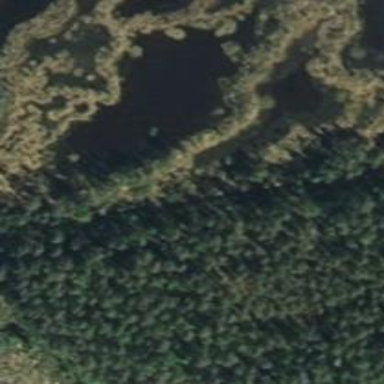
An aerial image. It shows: Serene pond surrounded by nature.